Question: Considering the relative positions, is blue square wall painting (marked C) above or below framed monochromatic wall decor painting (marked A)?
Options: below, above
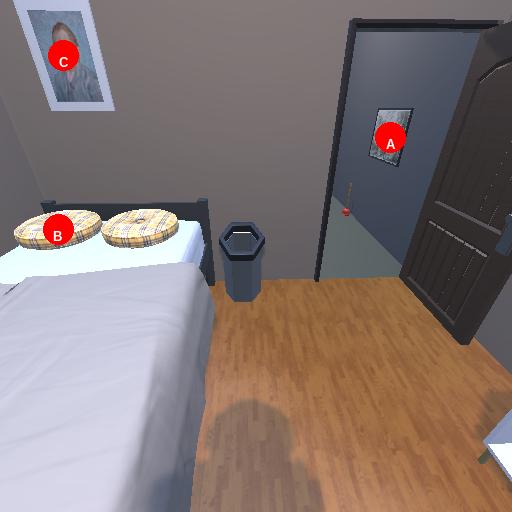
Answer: below